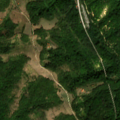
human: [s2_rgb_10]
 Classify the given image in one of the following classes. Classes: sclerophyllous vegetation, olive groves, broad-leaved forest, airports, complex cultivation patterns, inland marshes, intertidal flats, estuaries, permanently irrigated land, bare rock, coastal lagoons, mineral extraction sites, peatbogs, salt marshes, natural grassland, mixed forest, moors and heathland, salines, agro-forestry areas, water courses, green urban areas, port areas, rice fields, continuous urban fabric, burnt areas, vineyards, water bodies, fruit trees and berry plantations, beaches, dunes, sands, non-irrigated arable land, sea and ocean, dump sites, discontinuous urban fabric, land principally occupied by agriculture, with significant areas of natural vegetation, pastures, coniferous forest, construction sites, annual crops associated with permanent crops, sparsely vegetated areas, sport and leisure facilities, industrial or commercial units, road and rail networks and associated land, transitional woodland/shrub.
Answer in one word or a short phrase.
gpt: pastures, land principally occupied by agriculture, with significant areas of natural vegetation, broad-leaved forest